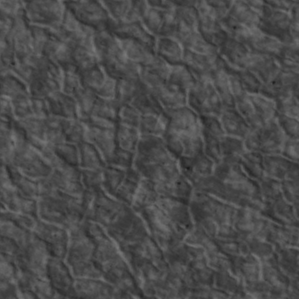
Label: non_frost